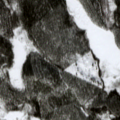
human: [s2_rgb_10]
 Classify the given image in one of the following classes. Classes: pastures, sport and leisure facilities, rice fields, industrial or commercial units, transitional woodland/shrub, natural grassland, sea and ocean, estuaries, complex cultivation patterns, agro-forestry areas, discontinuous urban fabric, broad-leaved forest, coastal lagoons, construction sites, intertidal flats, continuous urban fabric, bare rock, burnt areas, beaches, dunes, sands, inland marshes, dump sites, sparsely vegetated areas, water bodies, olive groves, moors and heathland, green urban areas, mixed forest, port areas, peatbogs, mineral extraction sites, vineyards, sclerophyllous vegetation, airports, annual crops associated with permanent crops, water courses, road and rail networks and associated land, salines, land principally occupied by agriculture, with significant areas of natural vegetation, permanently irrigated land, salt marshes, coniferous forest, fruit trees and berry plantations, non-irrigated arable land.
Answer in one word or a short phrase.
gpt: coniferous forest, mixed forest